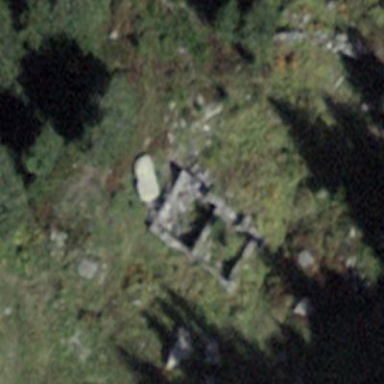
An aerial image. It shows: Building in ruins.